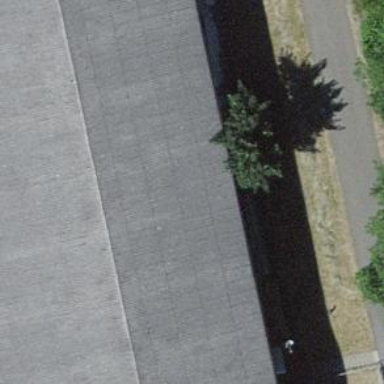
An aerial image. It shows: Industrial building.